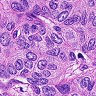
Metastatic tissue present: yes